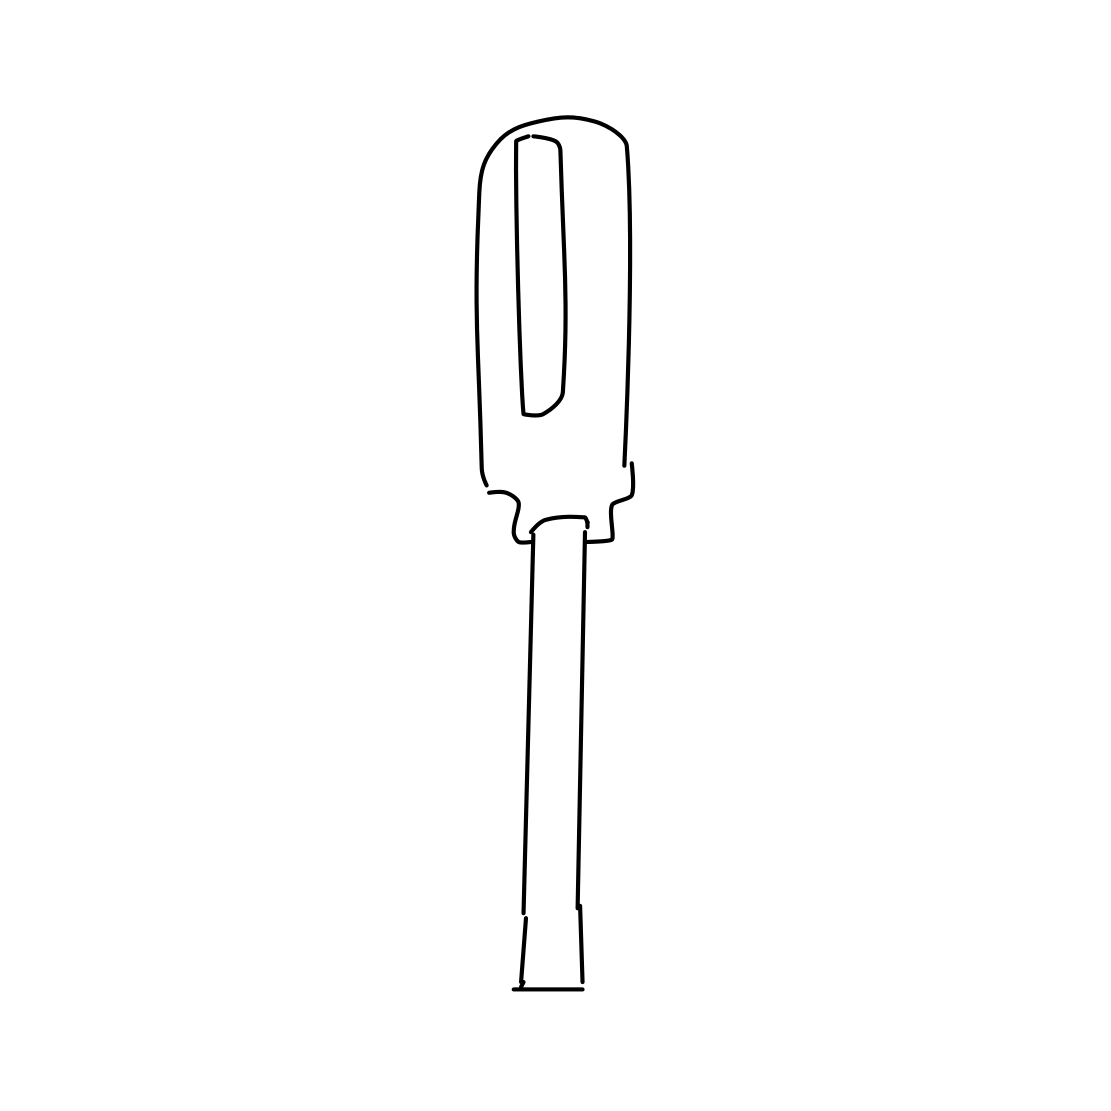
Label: screwdriver